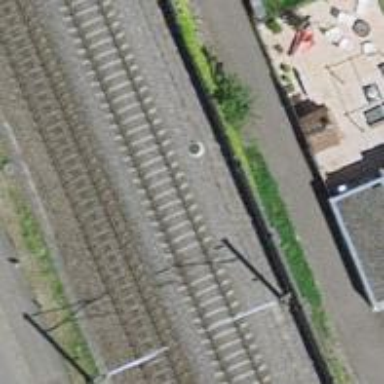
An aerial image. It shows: Single-track electrified railway with contact line.